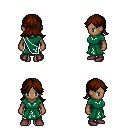
a pixel art fantasy rpg character, female body template, human, dark skin, sash dress, white pants, brown loose hair, maroon shoes, four views (front, back, left, right), 2x2 character sprite sheet, small pixel art, hard edges, no anti-aliasing